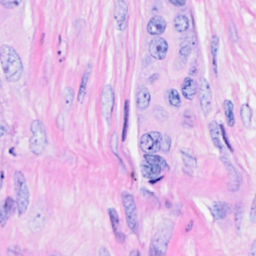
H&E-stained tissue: Breast